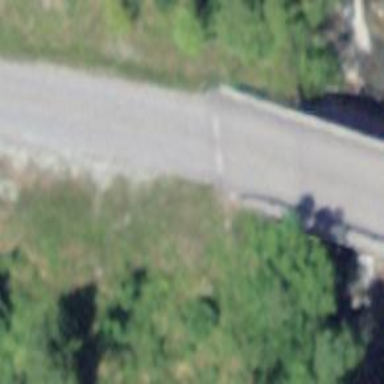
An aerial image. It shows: Unclassified road on bridge.